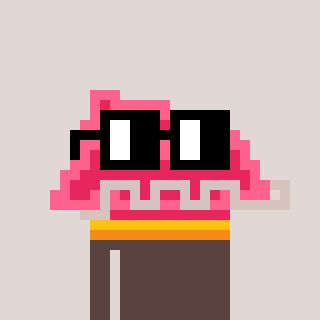
a pixel art character with square black glasses, a retainer-shaped head and a darkbrown-colored body on a warm background